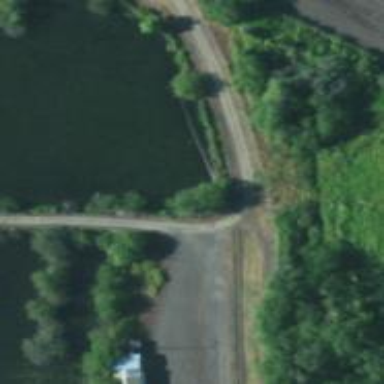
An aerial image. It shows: Abandoned railway siding.